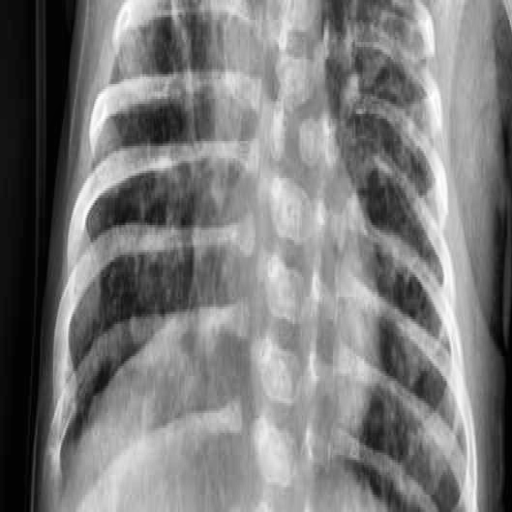
Finding: PNEUMONIA